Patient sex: M
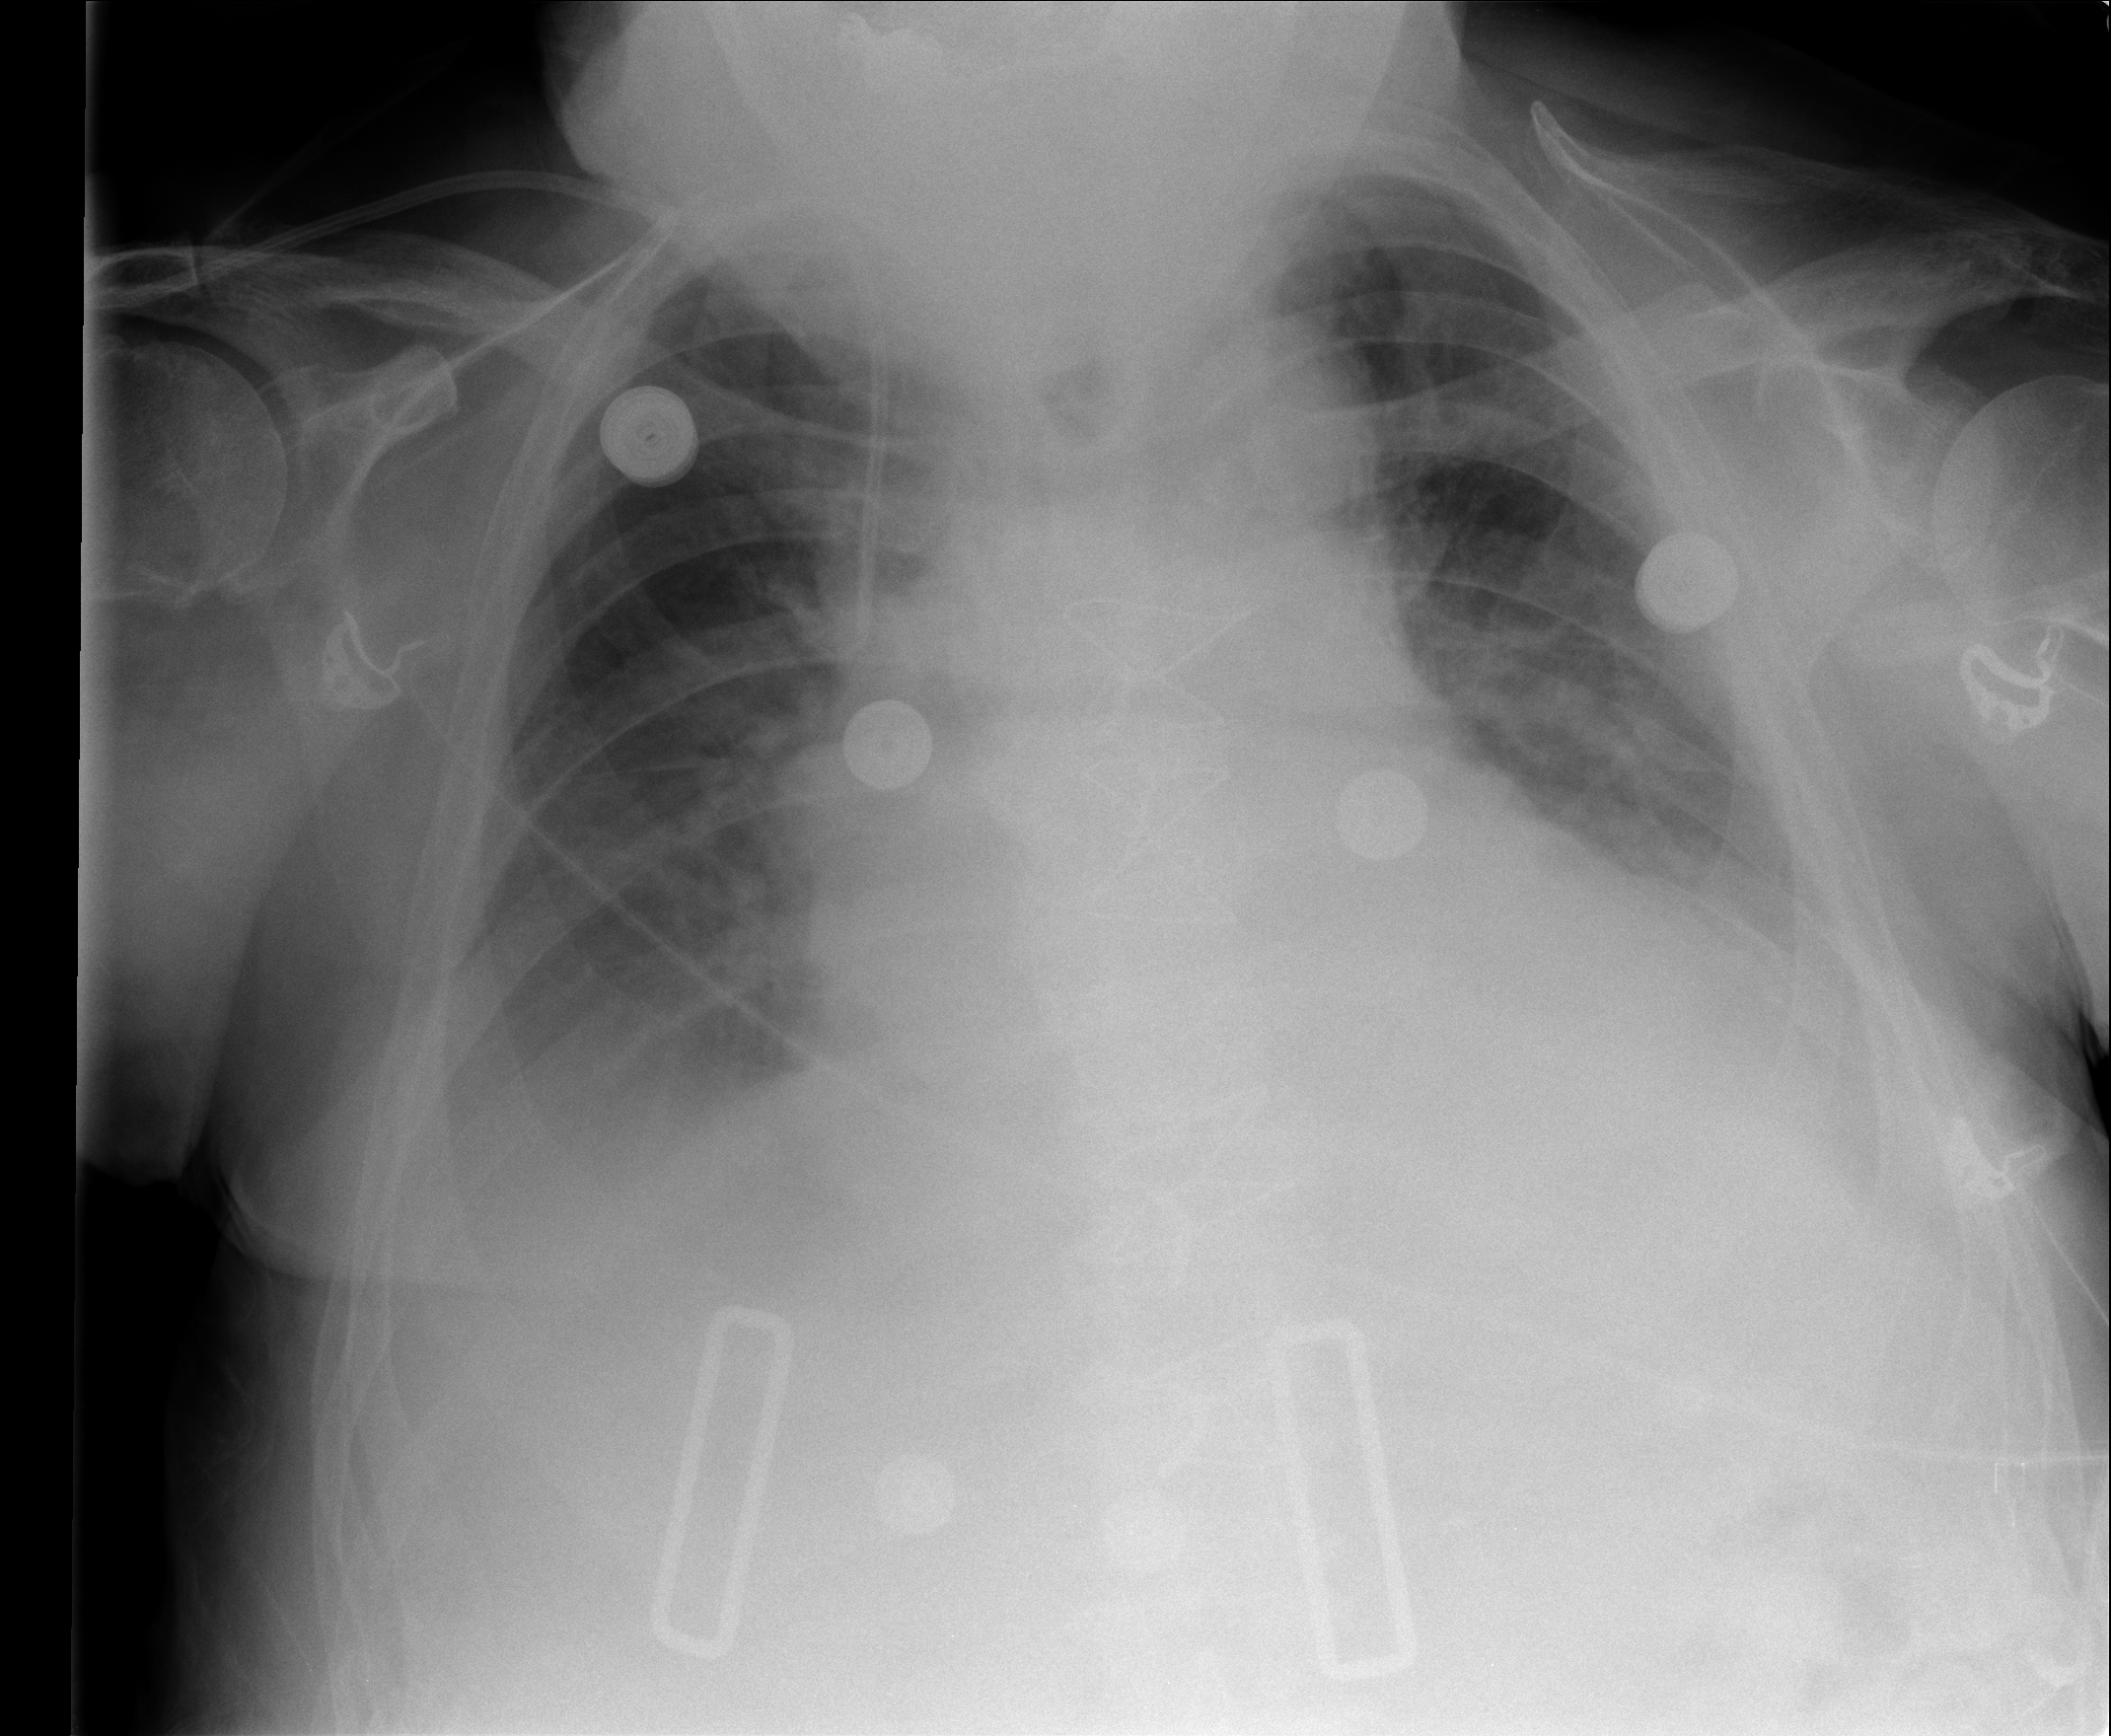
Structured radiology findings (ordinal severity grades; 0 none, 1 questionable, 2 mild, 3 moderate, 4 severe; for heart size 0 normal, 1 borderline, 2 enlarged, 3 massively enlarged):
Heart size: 2
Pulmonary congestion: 1
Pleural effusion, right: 3
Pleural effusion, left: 3
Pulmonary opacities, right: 0
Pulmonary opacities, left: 0
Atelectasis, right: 3
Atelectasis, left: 3